Question:
after reading some questions here , still i m doubtful about how to make a div appear on click on a link like the one in google plus view all friends , when we click on view all then a div appears on the center of the page and rest of background goes blur/opaque . can any one help me with the code , thanks
like here when we click on upload photos a div appear and the background gets little blur
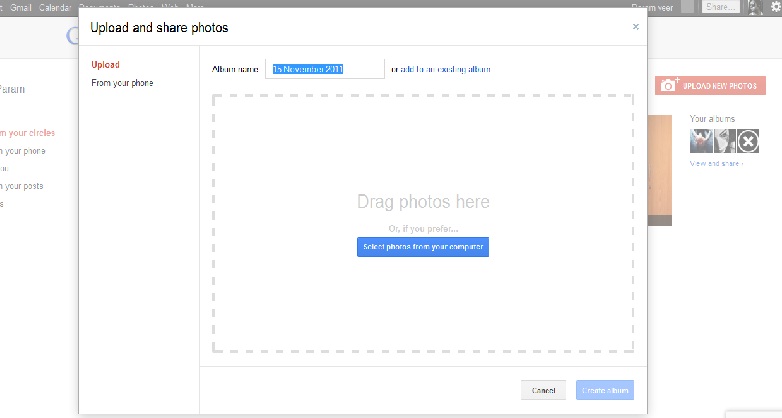
Answer: I created a JSBIN to show you a nice effect:
## DEMO
'''
$('.open').click(function(){
$('#lightbox').fadeTo(1000, 1);
$("#wrapper").css({'text-shadow': '0px 0px 10px #000'});
});
$('.close').click(function(){
$('#lightbox').hide();
$("#wrapper").css({'text-shadow': '0px 0px 0px #000'});
});
'''
This is just an idea, now is up to you to play with details!
---
You need:
-a hidden DIV (#lightbox) position:absolute display:hidden that will cover all your page.
To get the initial ~crossbrowser 'blurish' effect just set as a background a white .png 50% transparent.
- to create the blur effect yust made the 'main' text transparent and set an initial '0px' blur:
'''
color: transparent;
text-shadow:0px 0px 0px #000;
'''
than the jQuery will handle the blur 'togles'.